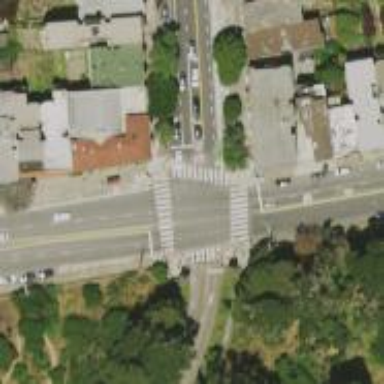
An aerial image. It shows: Crossing on the road.